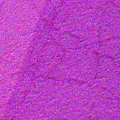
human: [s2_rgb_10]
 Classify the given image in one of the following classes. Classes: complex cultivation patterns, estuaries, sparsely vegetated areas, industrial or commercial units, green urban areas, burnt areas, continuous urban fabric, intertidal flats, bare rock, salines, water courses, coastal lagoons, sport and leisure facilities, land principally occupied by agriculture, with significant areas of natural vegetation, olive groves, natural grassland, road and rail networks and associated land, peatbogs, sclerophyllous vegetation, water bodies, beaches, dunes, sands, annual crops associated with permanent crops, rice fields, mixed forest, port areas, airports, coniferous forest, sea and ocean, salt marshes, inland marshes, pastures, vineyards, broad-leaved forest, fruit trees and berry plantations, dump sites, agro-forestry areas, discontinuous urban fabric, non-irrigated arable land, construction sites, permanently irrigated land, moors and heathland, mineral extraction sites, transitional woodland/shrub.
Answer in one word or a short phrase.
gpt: sea and ocean